Interaction volume radius: 10 \u00c5
Interaction volume height: 25 \u00c5
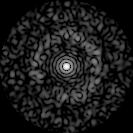
Disorder parameter: 0.833